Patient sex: M
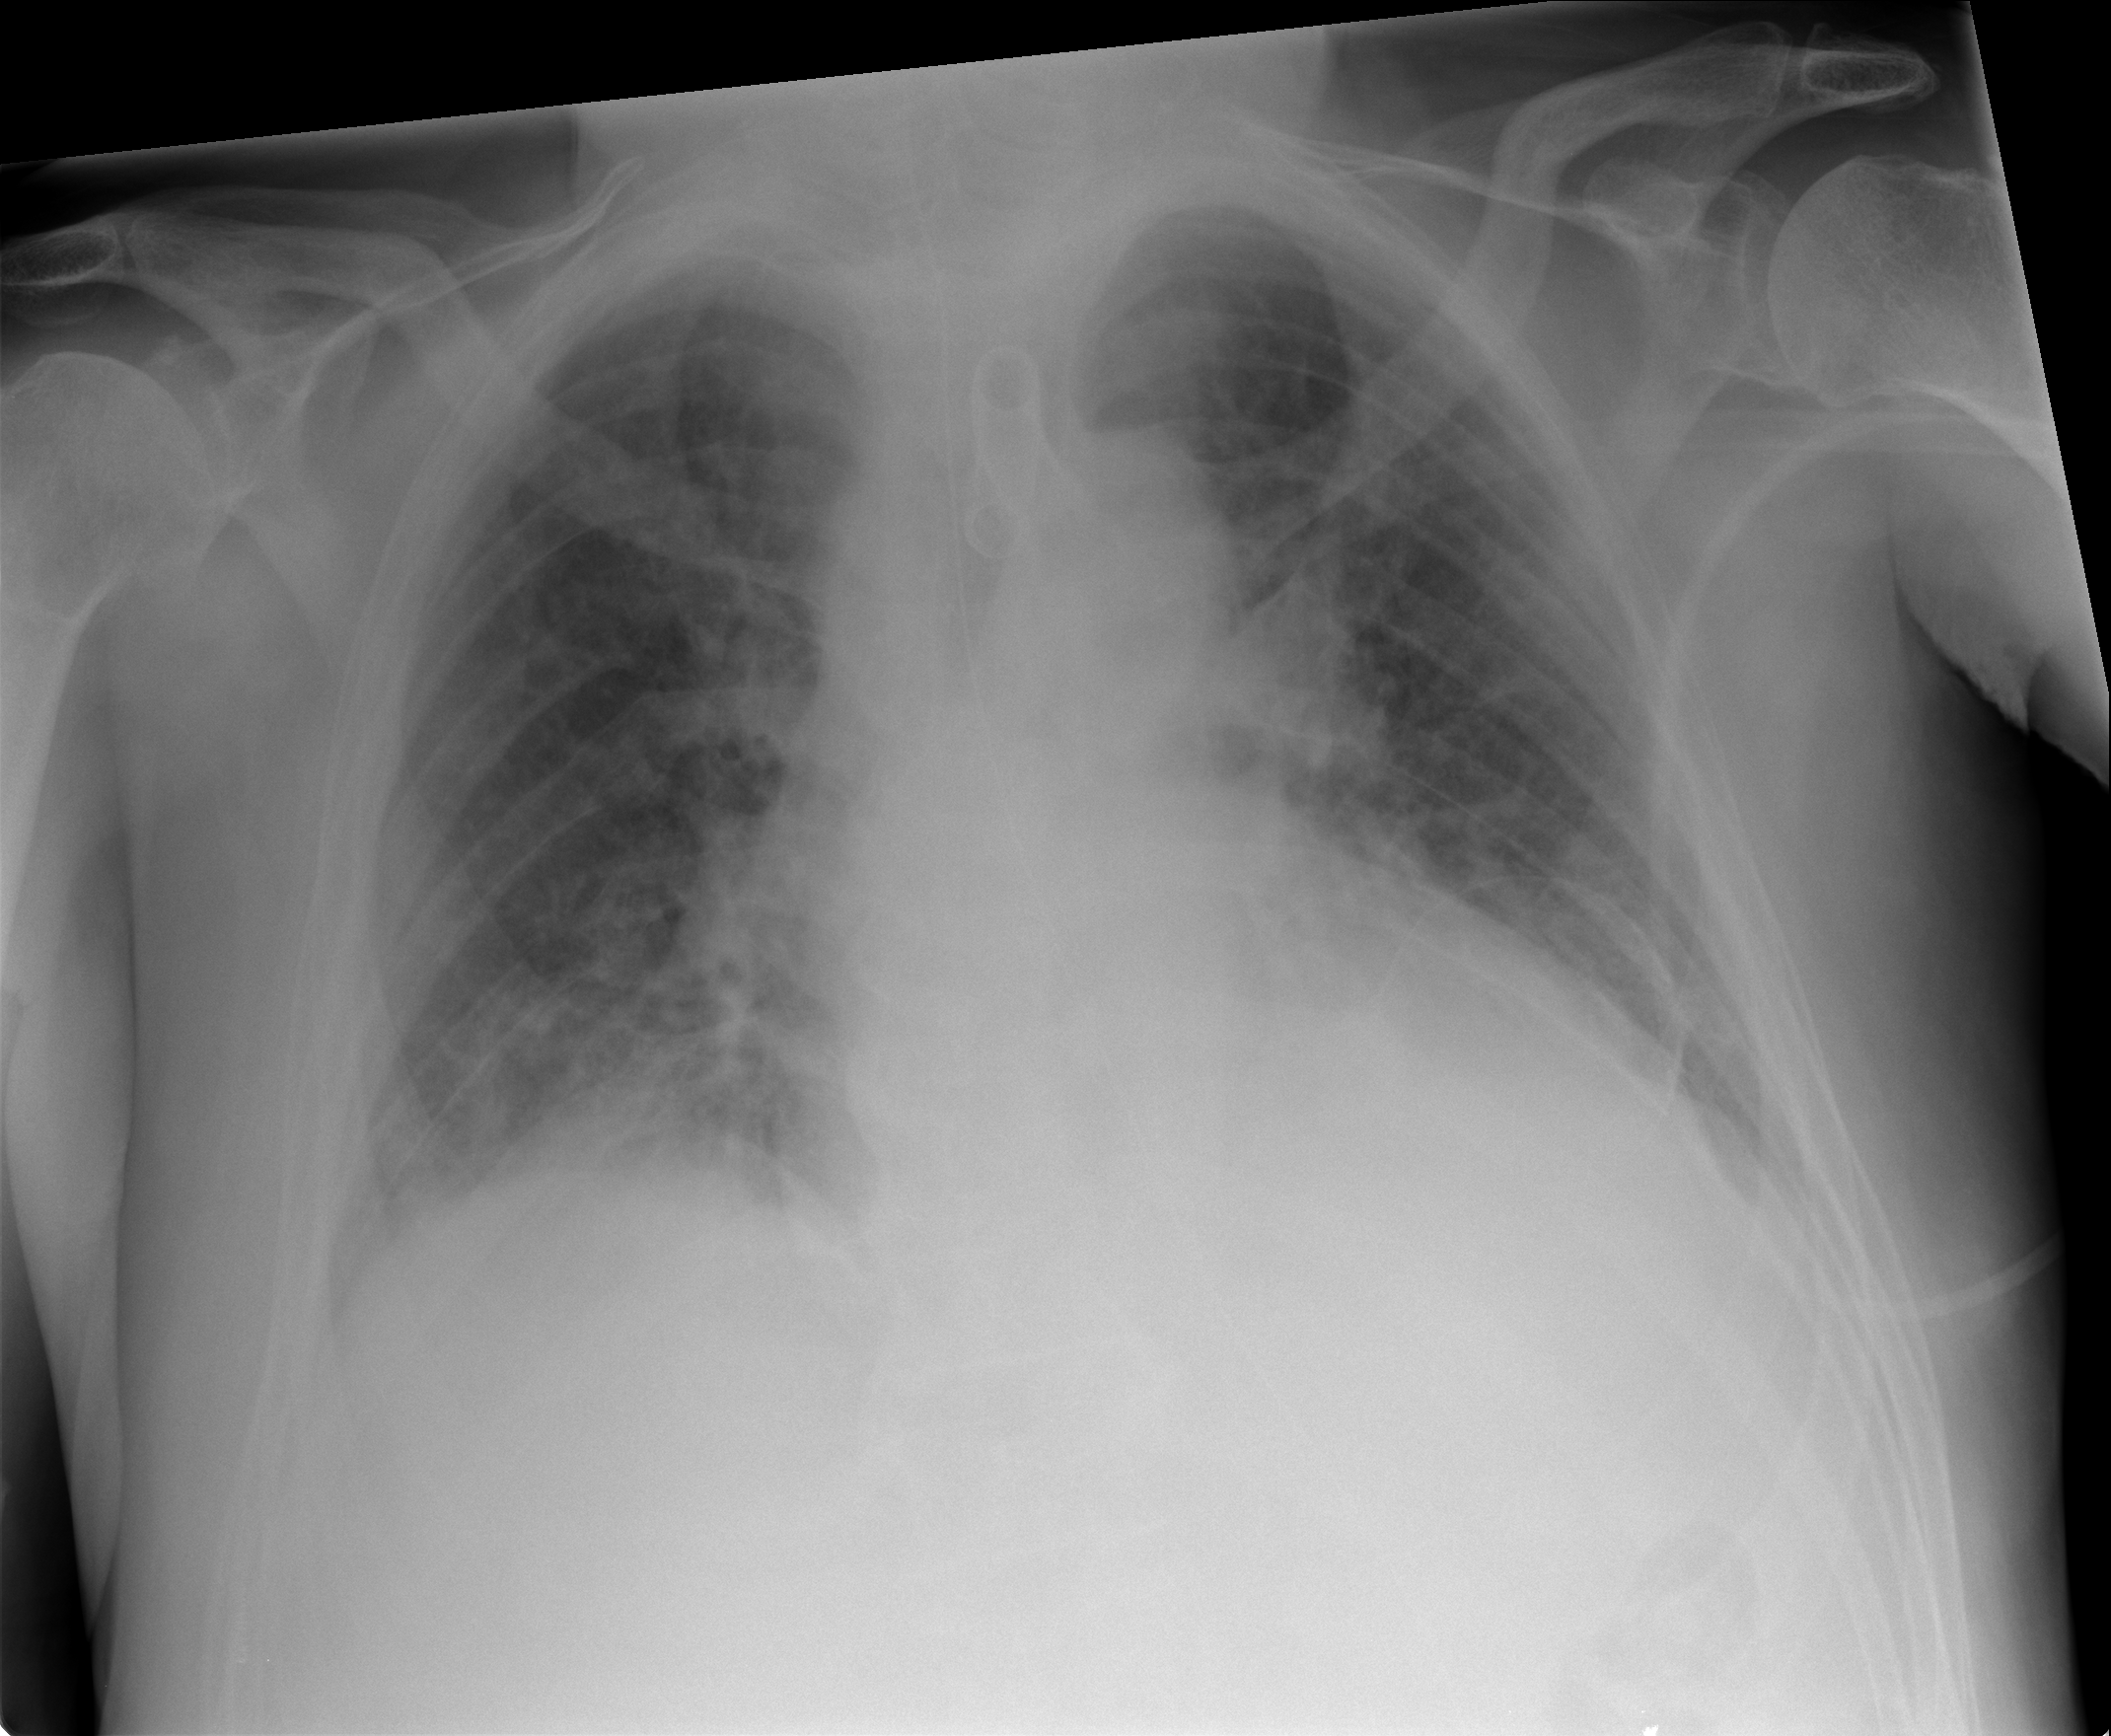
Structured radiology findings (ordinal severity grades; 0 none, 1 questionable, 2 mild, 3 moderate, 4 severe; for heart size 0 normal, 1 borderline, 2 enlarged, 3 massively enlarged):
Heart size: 2
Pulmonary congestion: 2
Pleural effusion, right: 0
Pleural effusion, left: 1
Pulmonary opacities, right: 0
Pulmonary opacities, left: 0
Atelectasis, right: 0
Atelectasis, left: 0